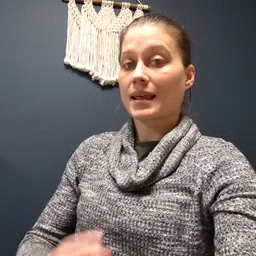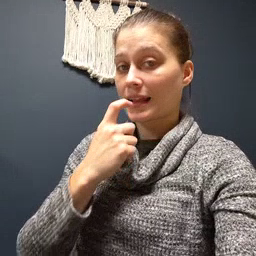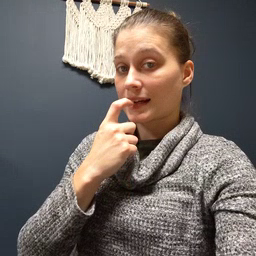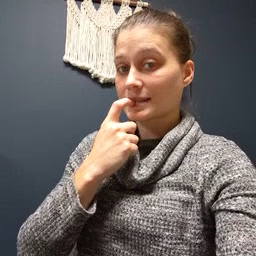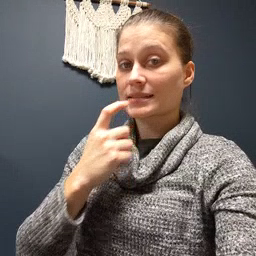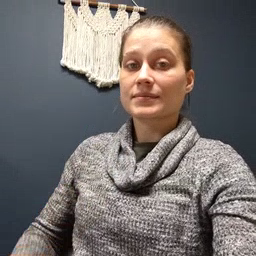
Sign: glasswindow